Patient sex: M
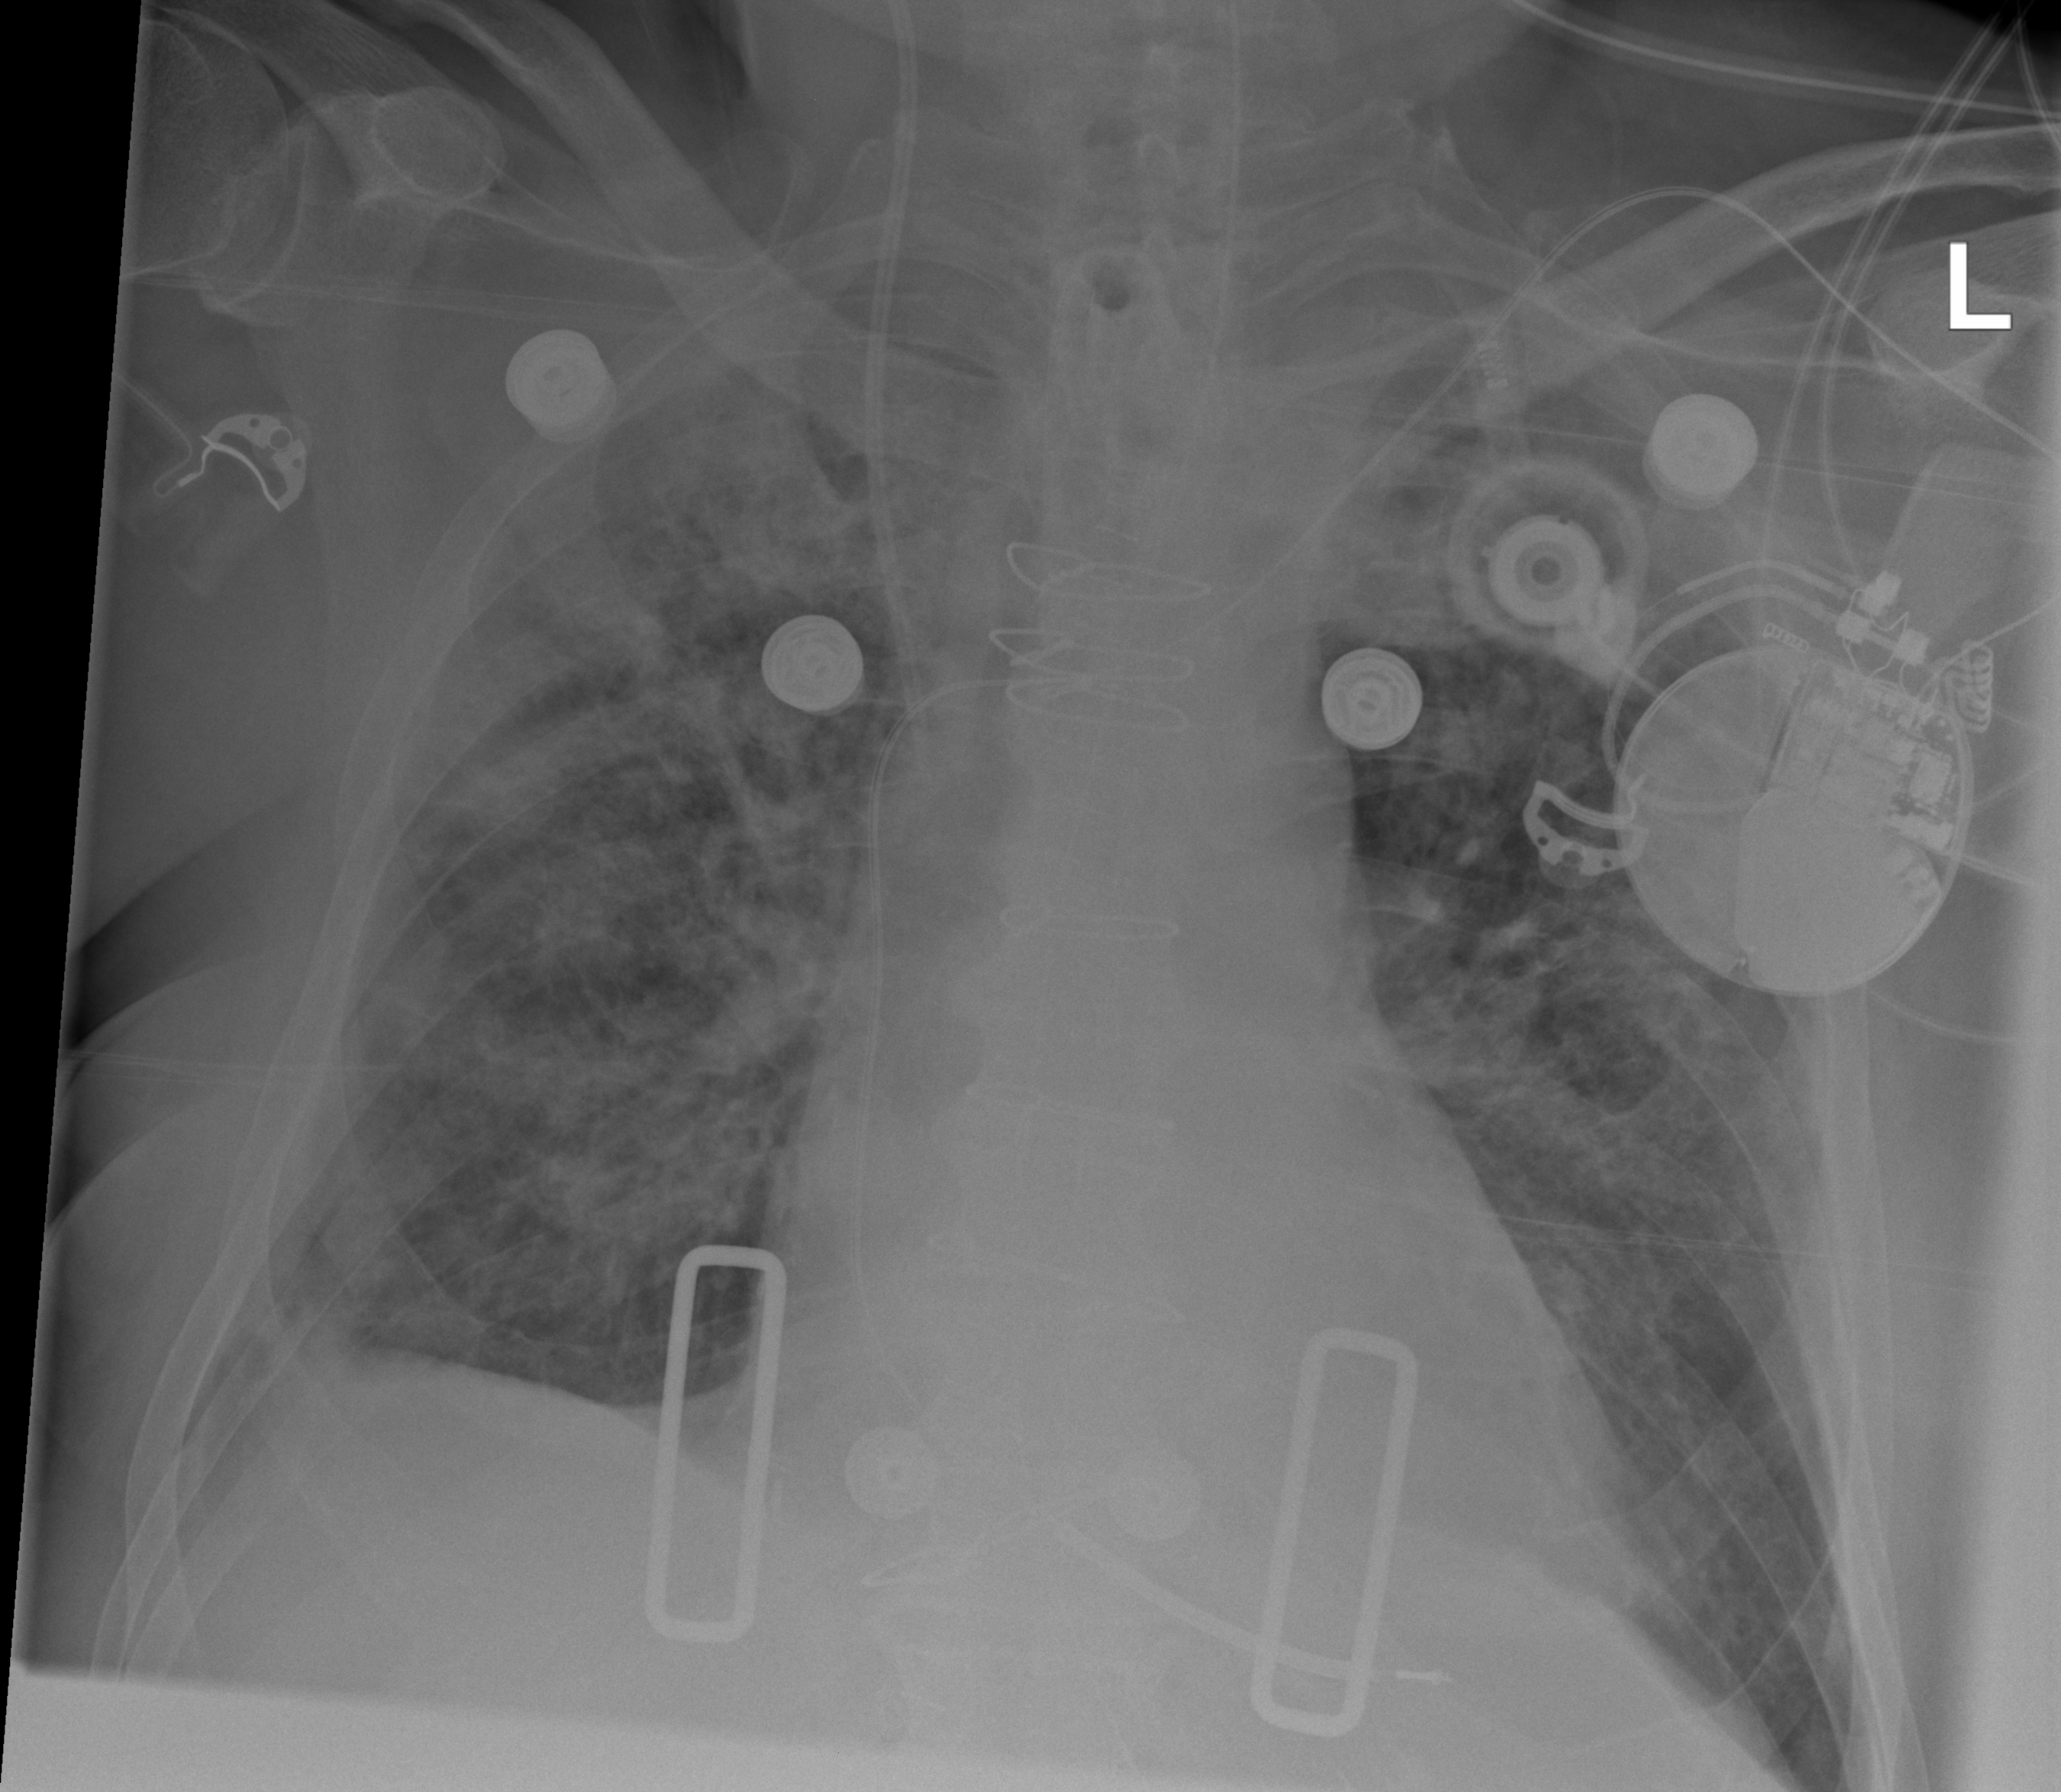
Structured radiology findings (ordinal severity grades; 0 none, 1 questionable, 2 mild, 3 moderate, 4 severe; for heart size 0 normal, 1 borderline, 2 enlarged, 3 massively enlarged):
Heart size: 2
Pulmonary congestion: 0
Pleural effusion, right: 1
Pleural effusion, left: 0
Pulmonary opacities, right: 3
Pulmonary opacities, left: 3
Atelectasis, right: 2
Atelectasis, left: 3